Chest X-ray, AP view. Patient: 66 years old, sex M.
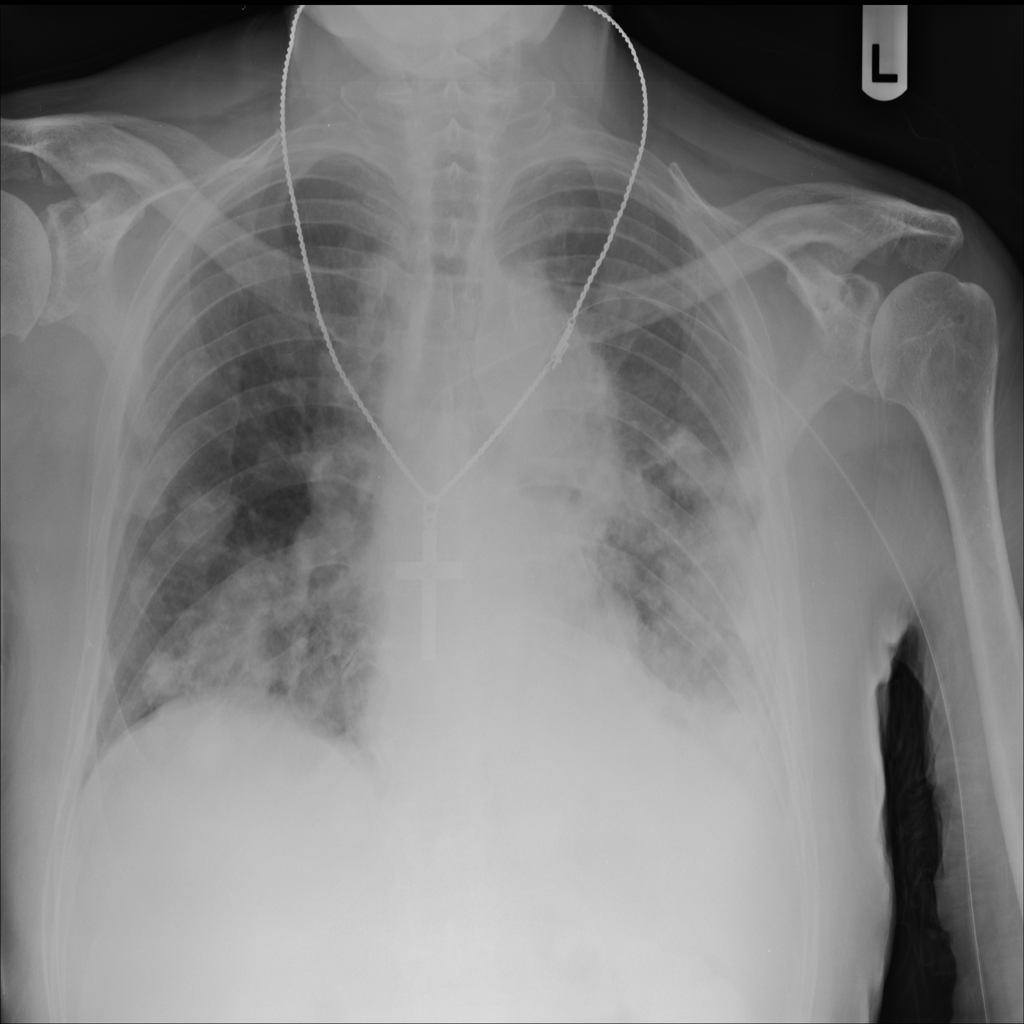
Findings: Nodule